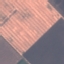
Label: AnnualCrop